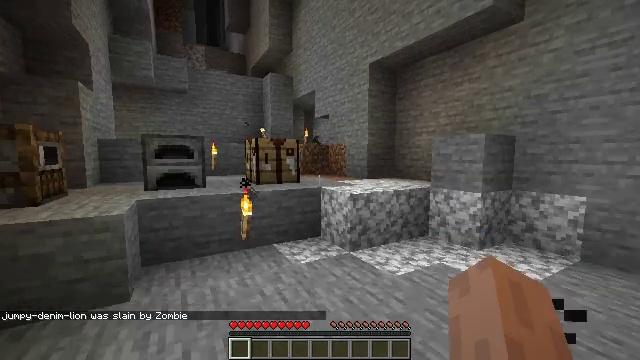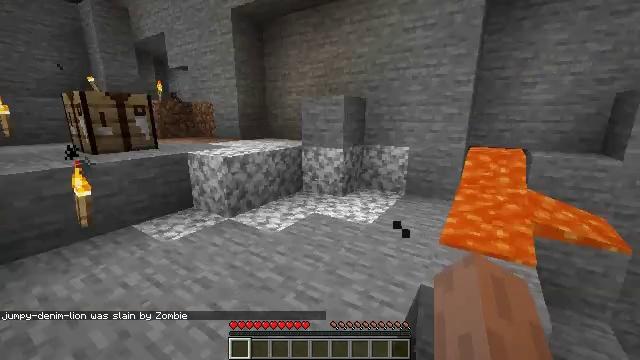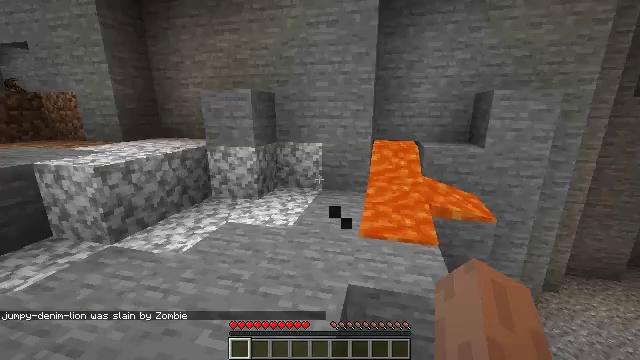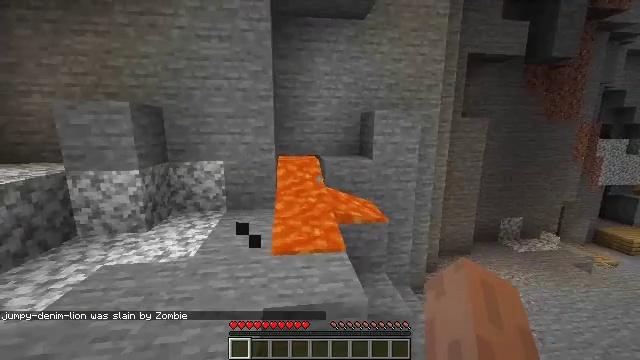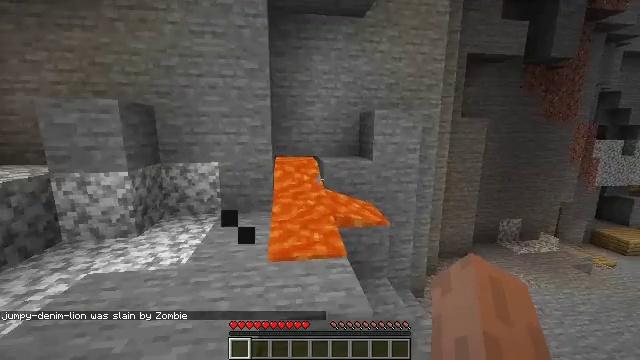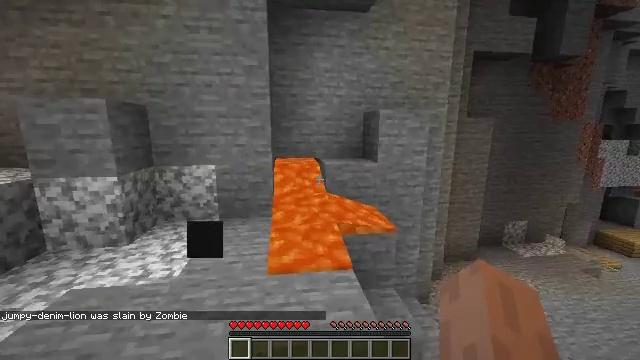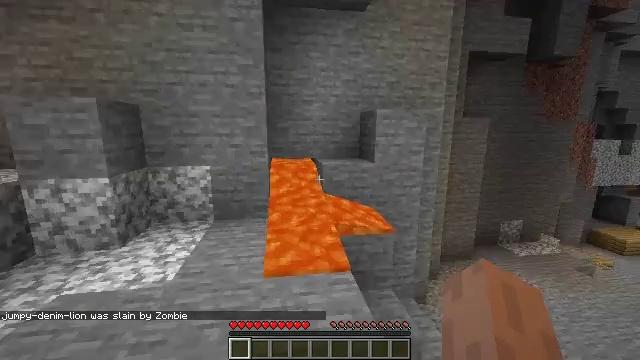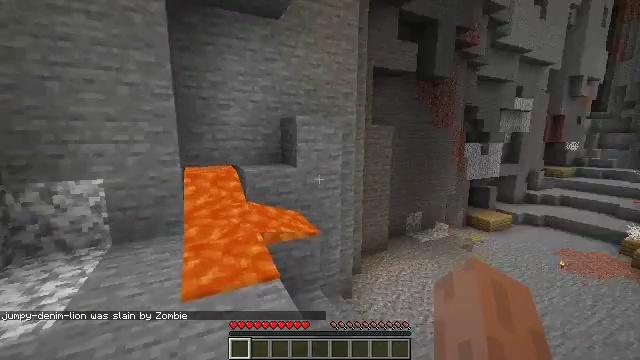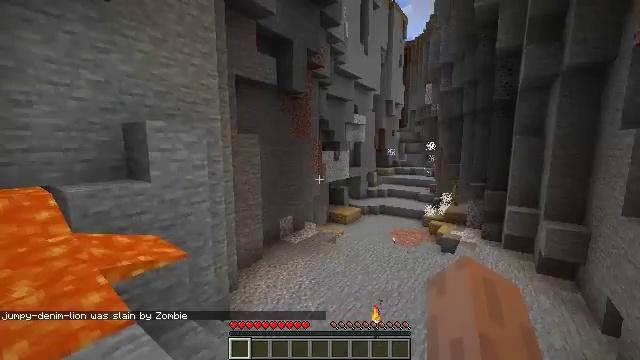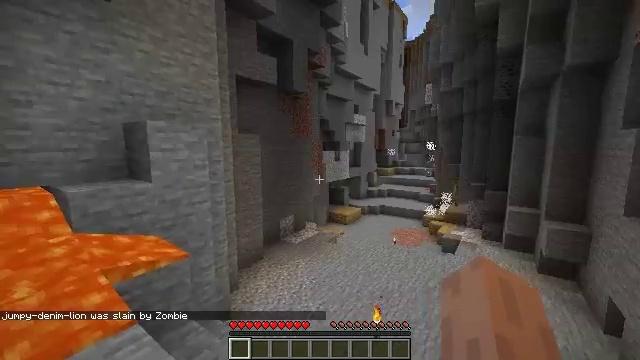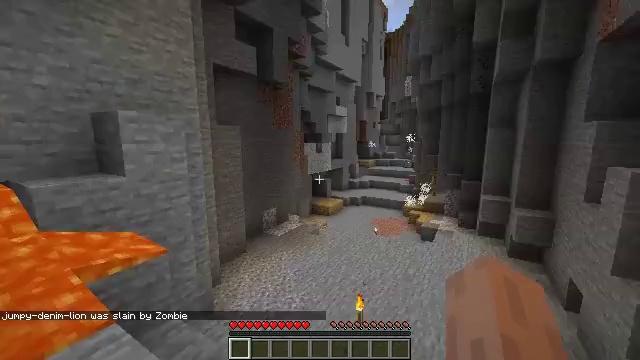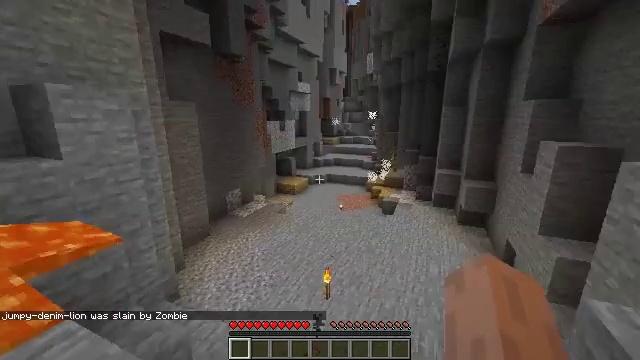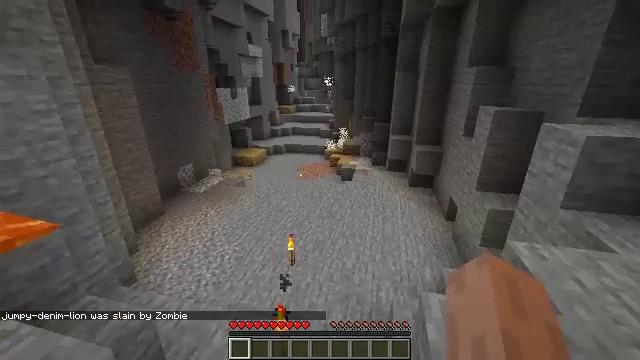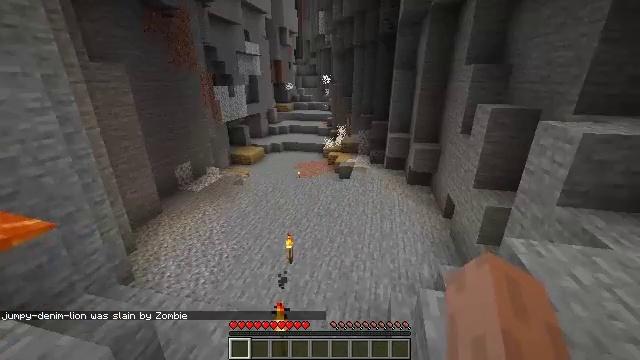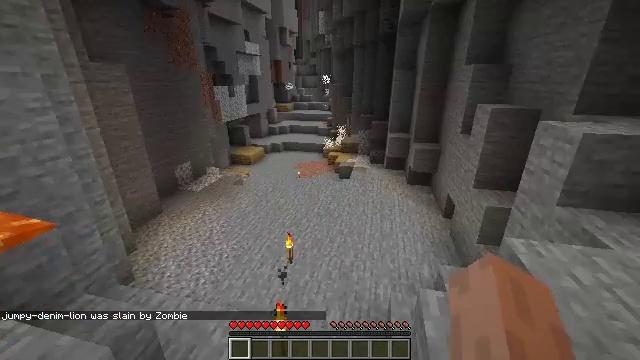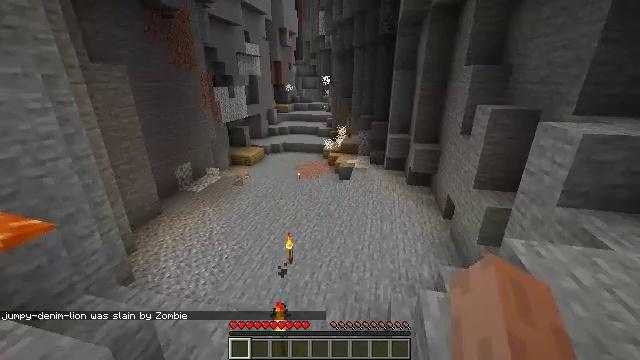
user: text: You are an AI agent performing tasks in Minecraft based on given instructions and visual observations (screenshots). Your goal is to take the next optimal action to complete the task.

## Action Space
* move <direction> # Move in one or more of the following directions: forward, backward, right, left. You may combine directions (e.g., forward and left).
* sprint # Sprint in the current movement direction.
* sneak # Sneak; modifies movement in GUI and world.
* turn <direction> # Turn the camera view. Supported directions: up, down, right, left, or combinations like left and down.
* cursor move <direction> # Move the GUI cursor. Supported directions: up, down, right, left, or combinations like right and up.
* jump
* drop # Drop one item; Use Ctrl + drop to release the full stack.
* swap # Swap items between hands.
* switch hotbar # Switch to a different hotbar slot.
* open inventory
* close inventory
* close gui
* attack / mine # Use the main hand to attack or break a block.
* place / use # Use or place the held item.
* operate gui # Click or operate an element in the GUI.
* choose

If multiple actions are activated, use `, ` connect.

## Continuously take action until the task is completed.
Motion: motion action
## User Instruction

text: Retrieve oak planks from the wooden block.
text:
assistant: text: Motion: move forward, turn right and down
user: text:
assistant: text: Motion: move forward, turn right
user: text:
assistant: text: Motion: move forward, turn right and up
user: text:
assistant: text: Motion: move forward
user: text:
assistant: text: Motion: no_op
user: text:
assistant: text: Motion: no_op
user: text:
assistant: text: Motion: turn right and up
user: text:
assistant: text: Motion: turn right and up
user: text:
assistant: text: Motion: no_op
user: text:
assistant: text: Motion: turn right and down
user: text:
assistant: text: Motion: turn right and down
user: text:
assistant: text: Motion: turn right and down
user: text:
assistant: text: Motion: no_op
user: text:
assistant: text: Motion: no_op
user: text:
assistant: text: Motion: no_op
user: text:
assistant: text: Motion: no_op
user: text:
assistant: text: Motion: no_op
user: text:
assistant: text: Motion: turn right
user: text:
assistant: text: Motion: no_op
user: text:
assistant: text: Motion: no_op
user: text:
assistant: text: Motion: no_op
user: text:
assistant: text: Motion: no_op
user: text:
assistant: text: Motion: no_op
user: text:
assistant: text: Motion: no_op
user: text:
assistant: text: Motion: move forward
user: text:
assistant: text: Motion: move forward
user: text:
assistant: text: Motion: move forward
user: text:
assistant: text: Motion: no_op
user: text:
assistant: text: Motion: no_op
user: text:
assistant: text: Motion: no_op